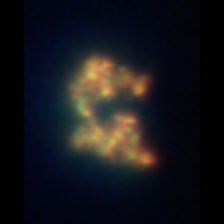
Taxon: Ciliates
Group: Other